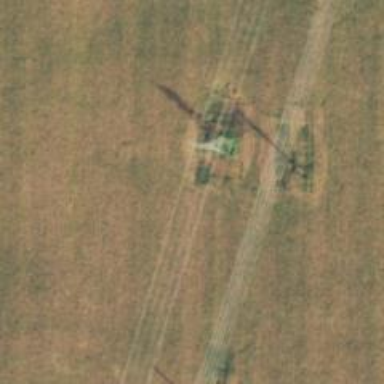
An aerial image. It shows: Lattice structure tower used for power transmission.